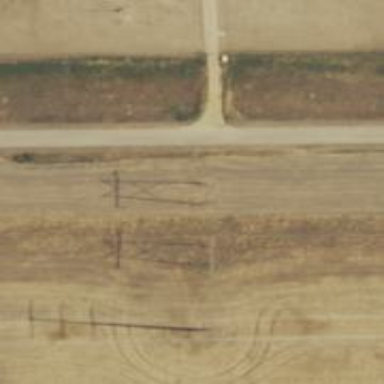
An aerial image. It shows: H-frame power tower with distinctive design.